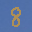
Label: 8